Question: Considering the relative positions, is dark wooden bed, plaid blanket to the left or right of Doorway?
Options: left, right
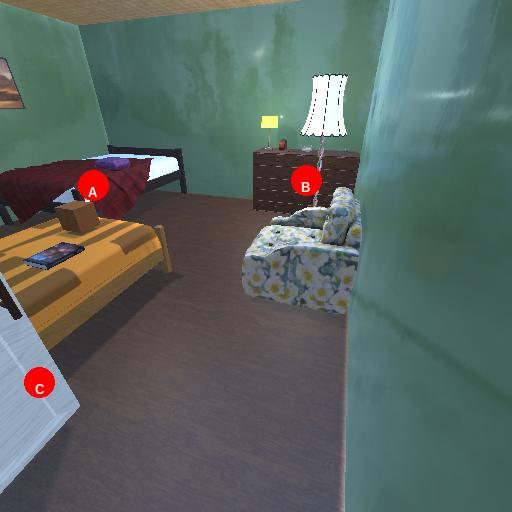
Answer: left